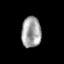
Tissue: skin
Cell type: Epithelial cells
Senescence score: 0.2362
Nuclear area (px): 594
Mean DAPI intensity: 162.475